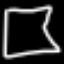
Label: square